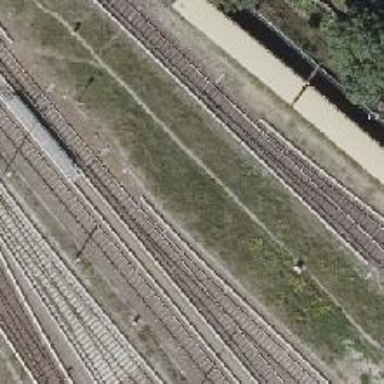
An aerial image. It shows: Railway switch.